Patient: sex M, age 44
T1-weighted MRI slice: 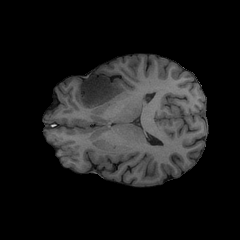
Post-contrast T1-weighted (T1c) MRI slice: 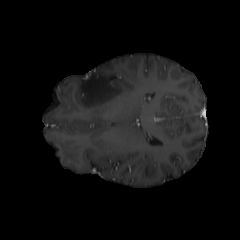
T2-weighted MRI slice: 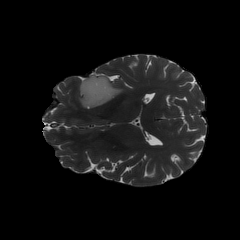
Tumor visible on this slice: yes
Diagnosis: Astrocytoma, IDH-mutant
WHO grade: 2